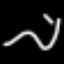
Label: squiggle